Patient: sex M, age 36
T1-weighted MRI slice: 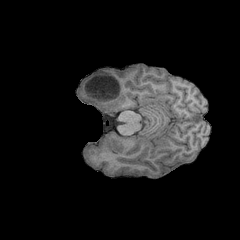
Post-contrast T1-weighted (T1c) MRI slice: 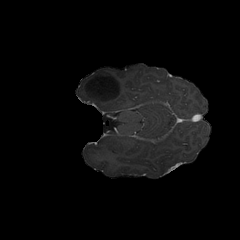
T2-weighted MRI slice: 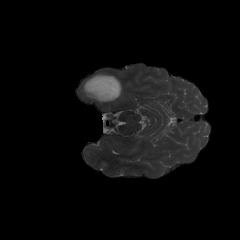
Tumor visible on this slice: yes
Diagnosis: Astrocytoma, IDH-mutant
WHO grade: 3